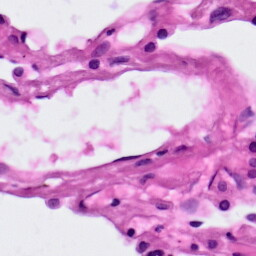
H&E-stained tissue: Lung